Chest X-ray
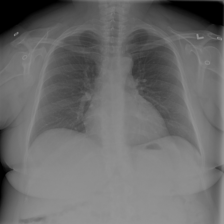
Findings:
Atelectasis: negative
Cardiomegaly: negative
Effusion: negative
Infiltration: positive
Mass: negative
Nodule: negative
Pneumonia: negative
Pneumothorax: negative
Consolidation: negative
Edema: negative
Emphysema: negative
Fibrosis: negative
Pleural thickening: negative
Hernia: negative